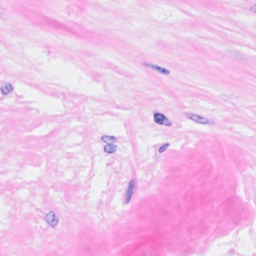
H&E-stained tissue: Breast